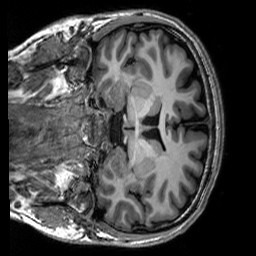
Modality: T1w
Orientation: coronal
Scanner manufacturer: siemens
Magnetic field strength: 3 T
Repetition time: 2.3 s
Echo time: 0.00302 s